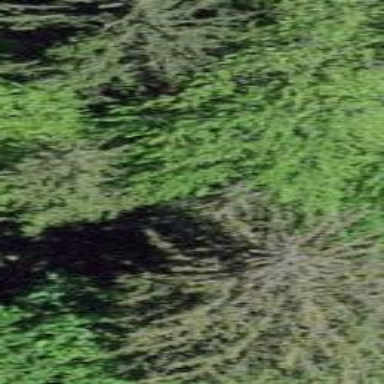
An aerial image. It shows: Forest area.